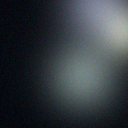
Screen state: off